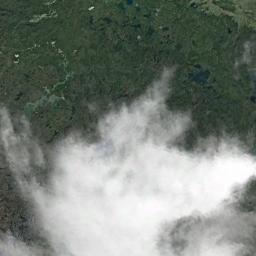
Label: cloud